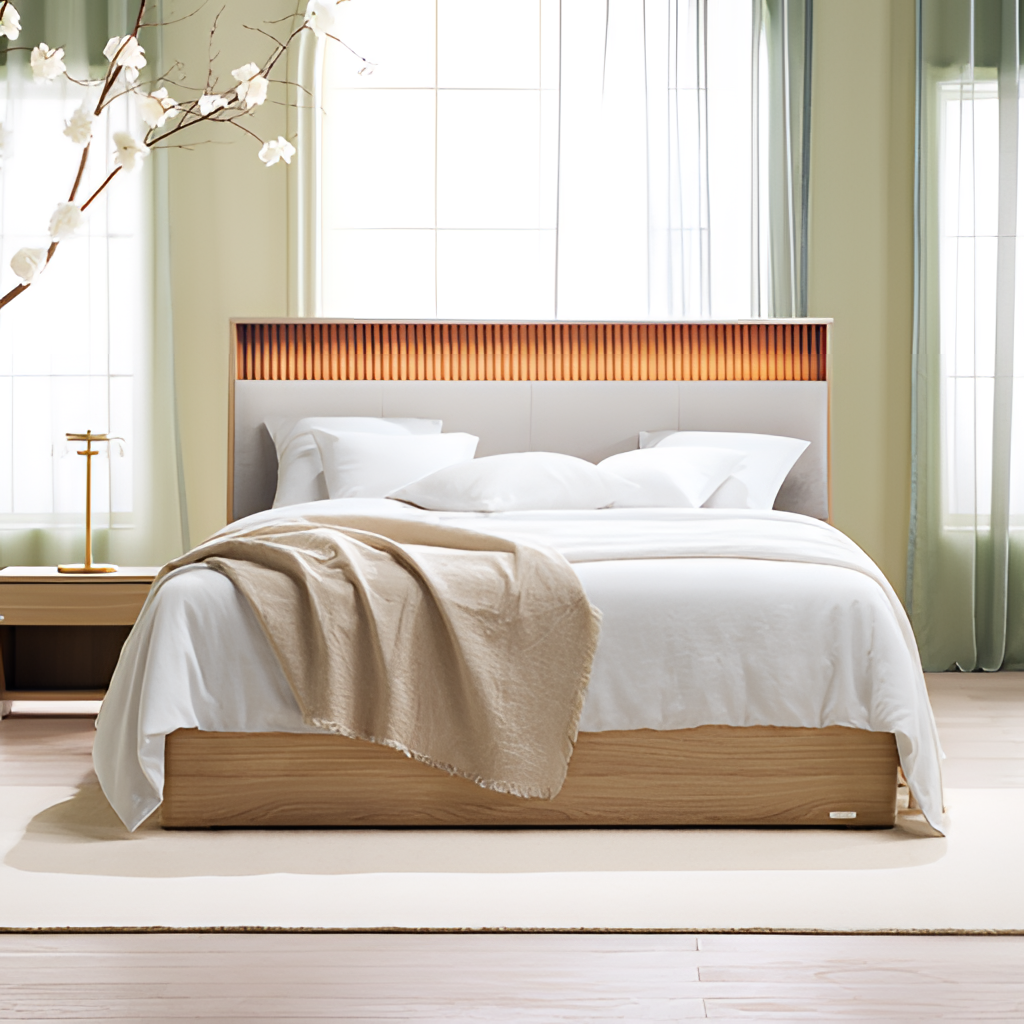
light wood wood bed, bedroom, wood flooring, with plank pattern, paint wallpaper, with solid pattern, modern